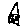
Label: house